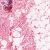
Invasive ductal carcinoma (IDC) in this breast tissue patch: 0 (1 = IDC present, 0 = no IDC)